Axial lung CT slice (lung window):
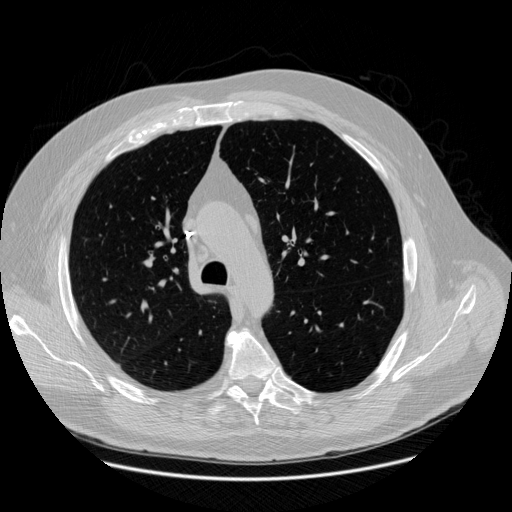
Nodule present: no